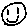
Label: smiley face